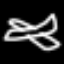
Label: airplane